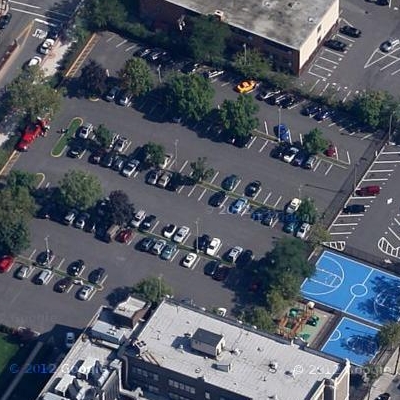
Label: gParking